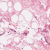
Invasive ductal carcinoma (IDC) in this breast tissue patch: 0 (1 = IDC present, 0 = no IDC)